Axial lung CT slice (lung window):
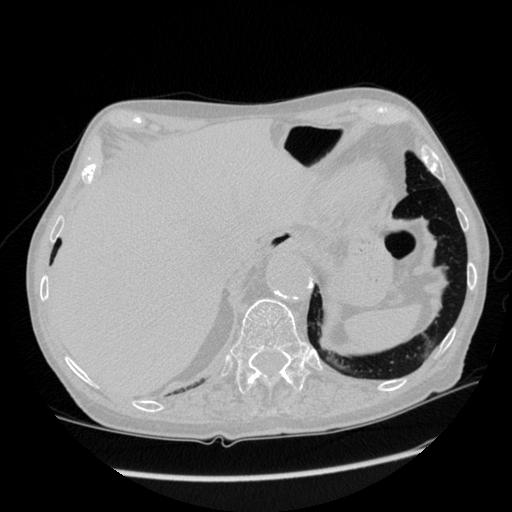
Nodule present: no